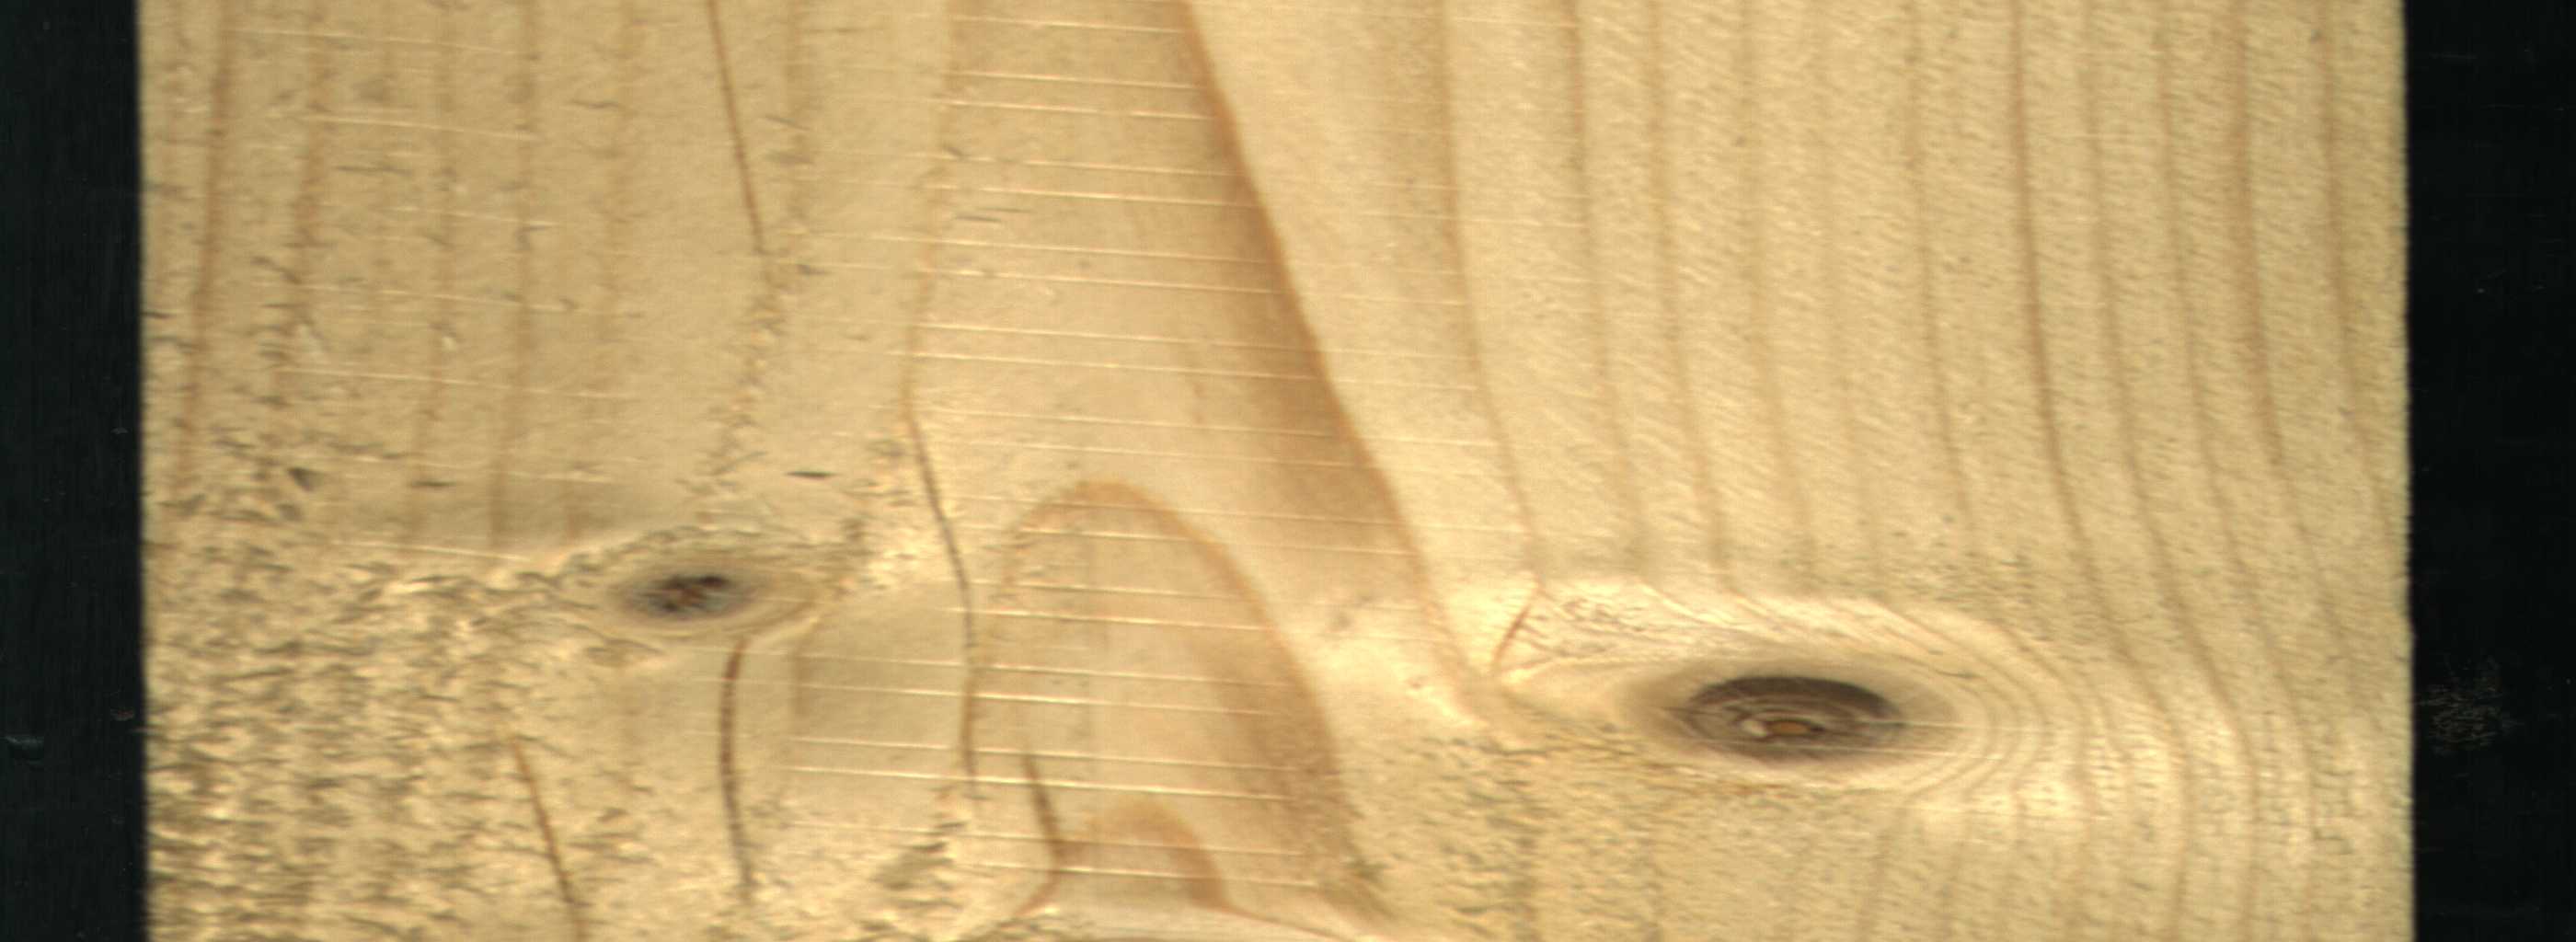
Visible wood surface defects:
resin
resin
resin
resin
resin
Crack
Live_Knot
Live_Knot